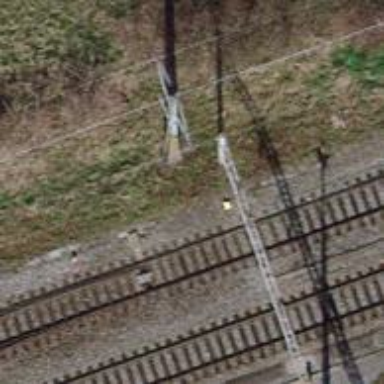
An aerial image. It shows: Power pole.